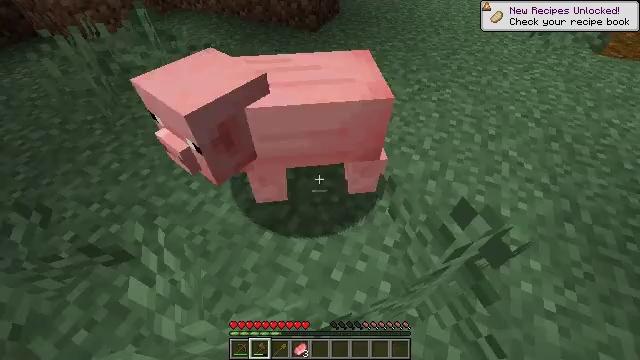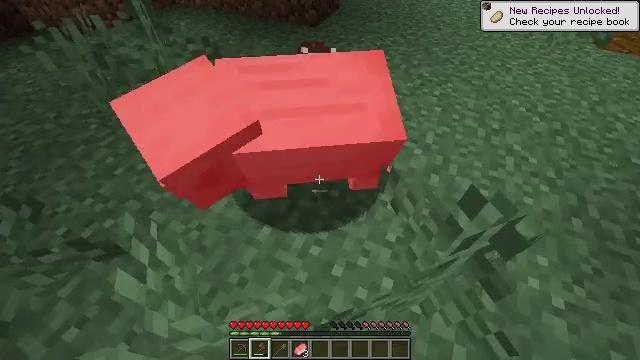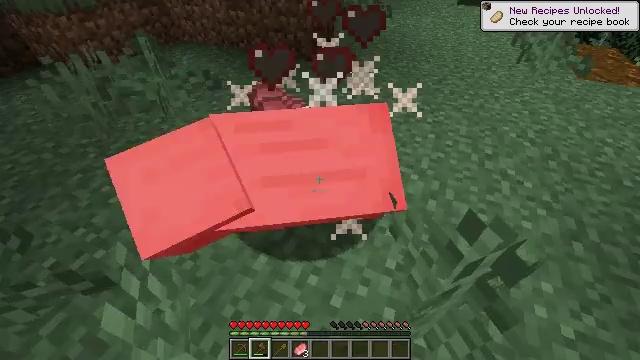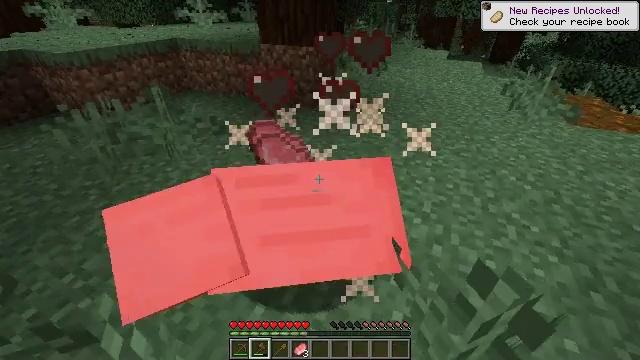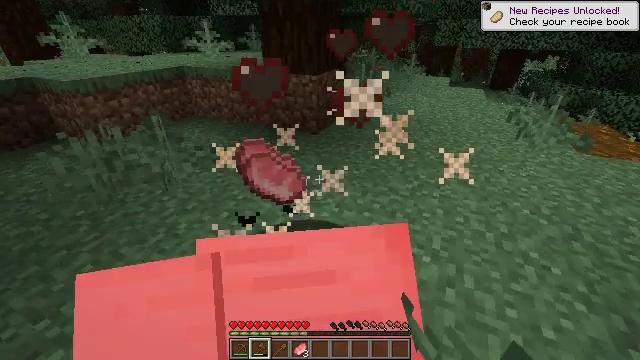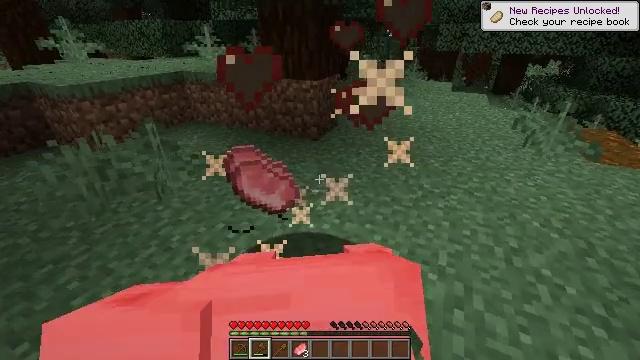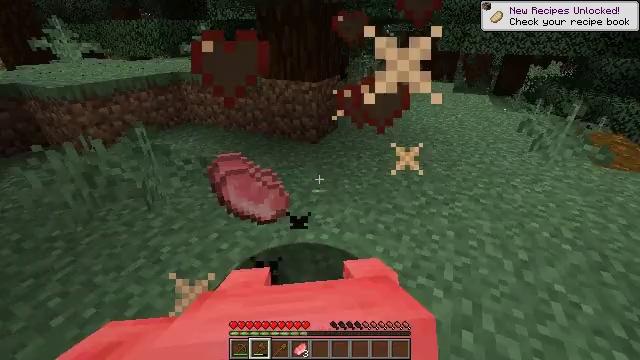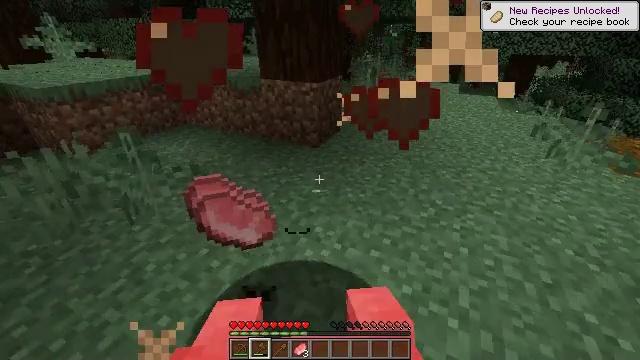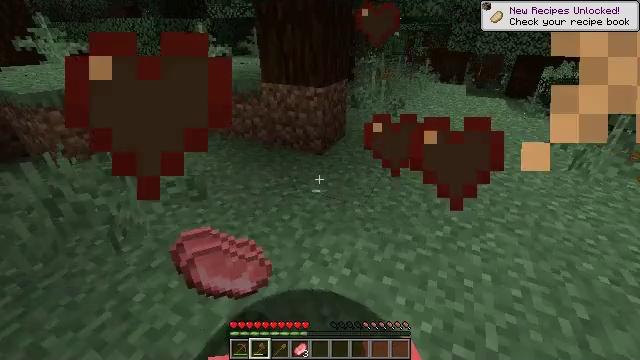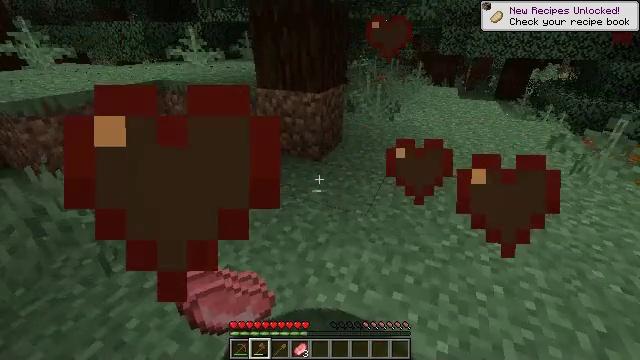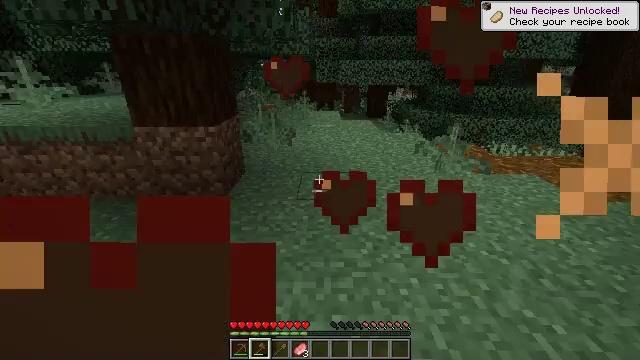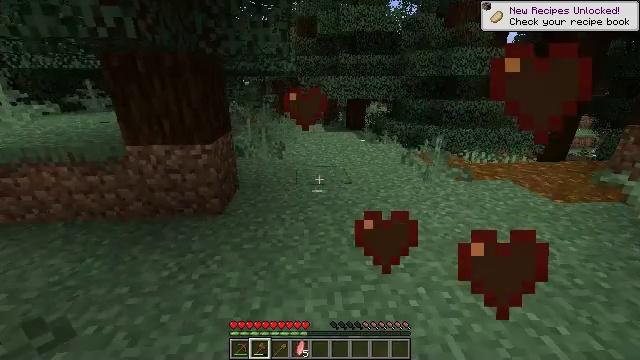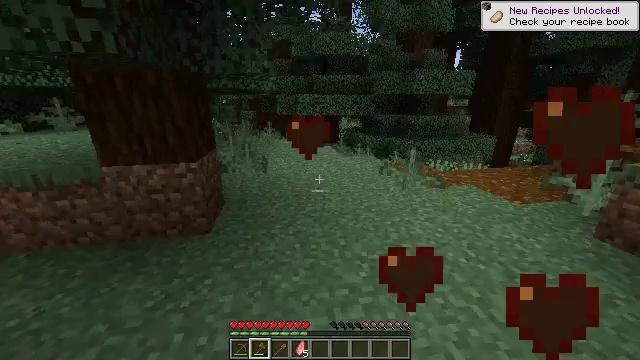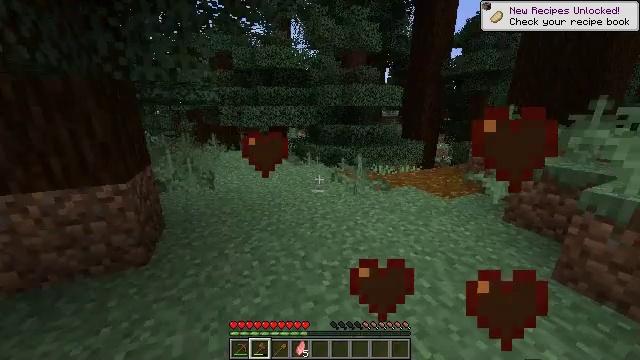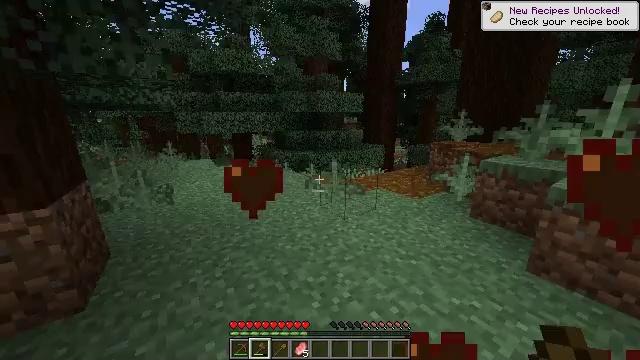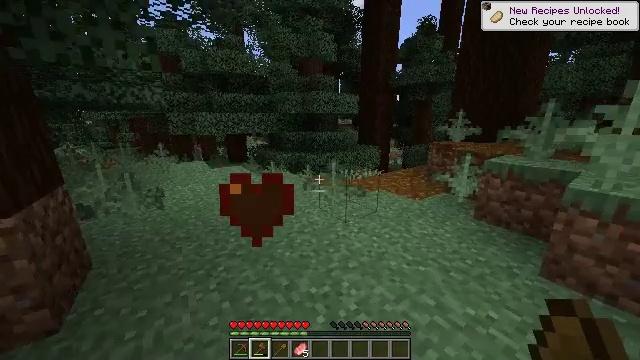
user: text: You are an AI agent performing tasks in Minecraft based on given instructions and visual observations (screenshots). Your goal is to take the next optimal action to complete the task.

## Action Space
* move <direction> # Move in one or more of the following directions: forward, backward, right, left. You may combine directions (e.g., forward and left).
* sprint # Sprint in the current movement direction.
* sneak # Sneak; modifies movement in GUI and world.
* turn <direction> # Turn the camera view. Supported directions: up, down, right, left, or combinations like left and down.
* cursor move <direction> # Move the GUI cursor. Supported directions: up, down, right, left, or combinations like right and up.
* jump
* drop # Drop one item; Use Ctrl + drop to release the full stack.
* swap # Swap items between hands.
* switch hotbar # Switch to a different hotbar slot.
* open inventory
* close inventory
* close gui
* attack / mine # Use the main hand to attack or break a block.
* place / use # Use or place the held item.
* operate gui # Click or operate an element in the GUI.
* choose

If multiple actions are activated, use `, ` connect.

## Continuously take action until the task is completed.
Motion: motion action
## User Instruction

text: Attack the large fern to gather it.
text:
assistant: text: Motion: no_op
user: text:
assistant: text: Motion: turn up
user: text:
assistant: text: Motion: move forward, turn up
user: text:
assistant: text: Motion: move forward, turn up
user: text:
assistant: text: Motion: move forward
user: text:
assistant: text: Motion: move forward
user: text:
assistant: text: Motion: move forward
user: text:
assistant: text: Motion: move forward and move left
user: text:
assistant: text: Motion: move forward and move left, turn right
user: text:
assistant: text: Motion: move forward and move left, sprint, turn right and up
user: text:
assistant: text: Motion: move forward and move left, sprint, turn right and up
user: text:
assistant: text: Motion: move forward, sprint, turn right and up
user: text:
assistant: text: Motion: move forward, sprint, turn right and up
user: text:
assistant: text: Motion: move forward, sprint, turn right
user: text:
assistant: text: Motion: move forward, sprint, turn right
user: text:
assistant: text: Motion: move forward, sprint
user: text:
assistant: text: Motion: move forward, sprint
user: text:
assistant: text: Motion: move forward, sprint
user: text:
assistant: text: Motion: move forward, sprint, turn right
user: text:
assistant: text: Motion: move forward, sprint
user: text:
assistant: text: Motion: move forward, sprint, turn right, jump
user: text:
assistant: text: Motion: move forward, sprint, turn right and down, jump
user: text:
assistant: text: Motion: move forward, sprint, turn right and down, jump
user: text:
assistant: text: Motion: move forward, sprint, jump
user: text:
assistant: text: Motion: move forward, sprint
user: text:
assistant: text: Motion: move forward, sprint
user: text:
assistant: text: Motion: move forward, sprint, turn left
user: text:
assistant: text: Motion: move forward, sprint, turn left
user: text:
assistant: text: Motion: move forward, sprint, turn left
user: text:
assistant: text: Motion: move forward, sprint, turn left